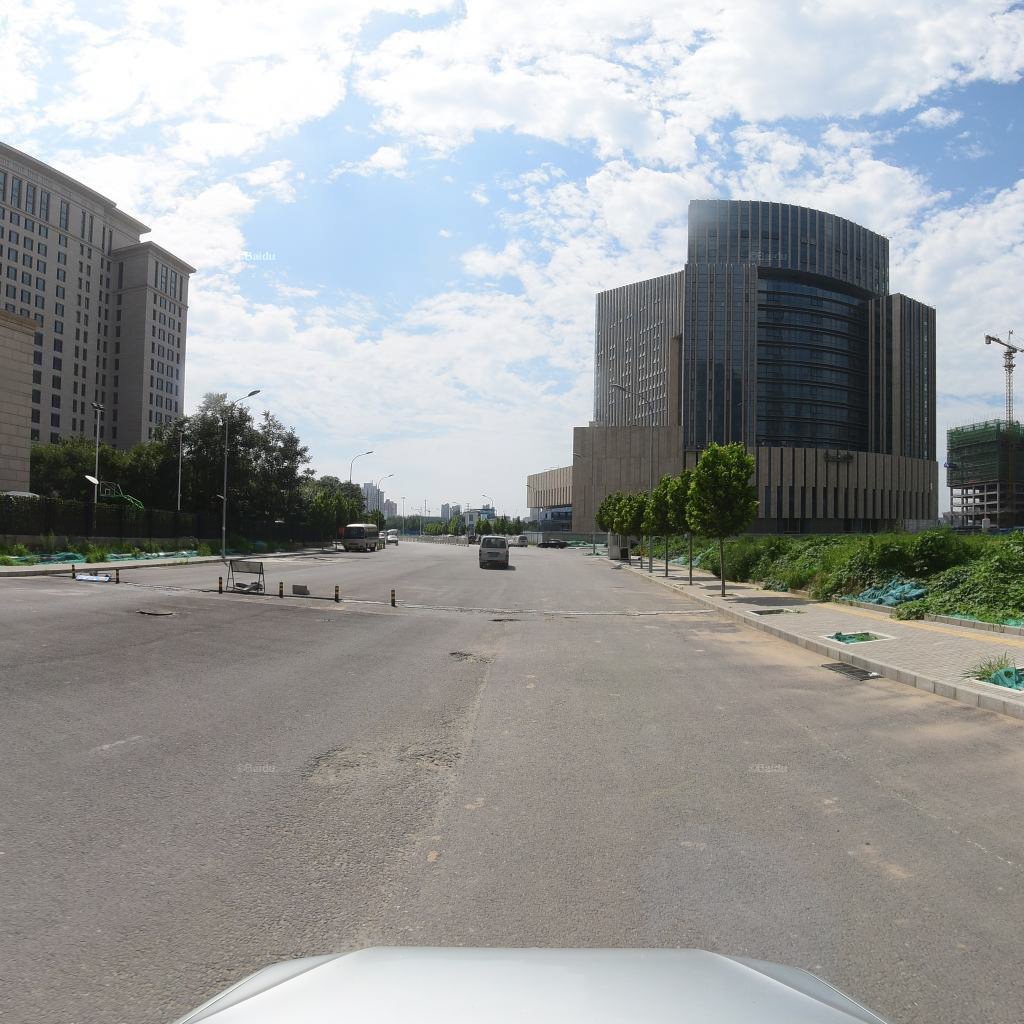
Region: Fengtai
Road damage annotations: pothole, manhole cover, pothole, pothole, longitudinal crack